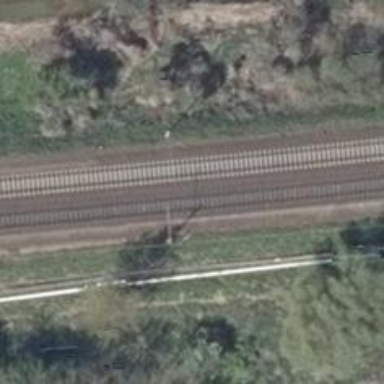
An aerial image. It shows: Milestone along the railway with catenary mast.